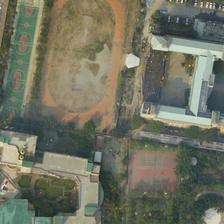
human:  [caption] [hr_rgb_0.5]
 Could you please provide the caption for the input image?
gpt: several buildings and many green trees are around a playground with four basketball fields and two tennis courts .

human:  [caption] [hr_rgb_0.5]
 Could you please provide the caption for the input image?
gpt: the field which is under construction is surrounded by distinctive buildings .

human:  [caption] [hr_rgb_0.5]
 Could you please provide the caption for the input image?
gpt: a playground with several basketball fields and tennis courts is next to several buildings .

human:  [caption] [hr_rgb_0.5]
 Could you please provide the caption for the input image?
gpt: a playground with basketball fields next to it is semisurrounded by buildings and green plants .

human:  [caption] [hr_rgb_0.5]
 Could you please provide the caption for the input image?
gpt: a playground with basketball fields next to it is semisurrounded by buildings and green plants .